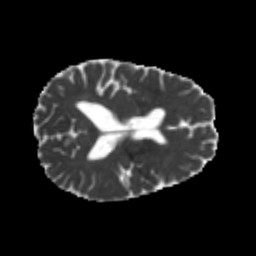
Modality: MD
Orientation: axial
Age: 24
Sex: male
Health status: healthy
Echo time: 0.074 s